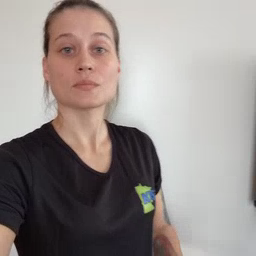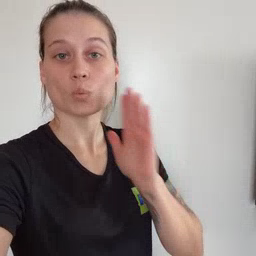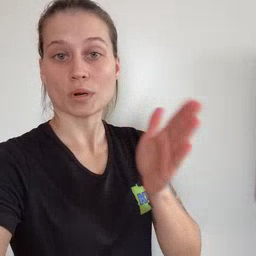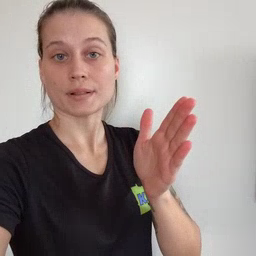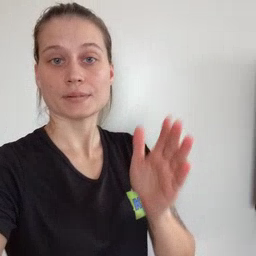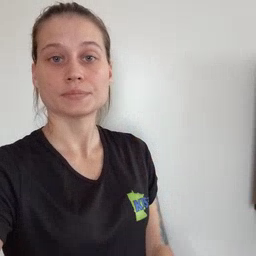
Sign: will